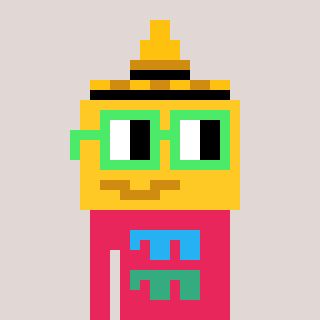
a pixel art character with square light green glasses, a mustard-shaped head and a redpinkish-colored body on a warm background